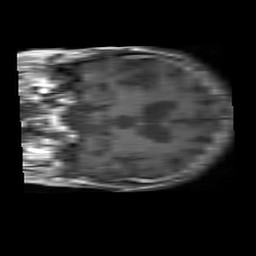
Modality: T1w
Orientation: coronal
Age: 75
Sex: male
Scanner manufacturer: philips
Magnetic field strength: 3 T
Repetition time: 0.5581 s
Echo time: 0.01 s